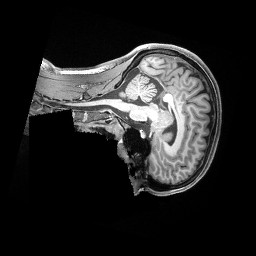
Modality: T1w
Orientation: sagittal
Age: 24
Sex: female
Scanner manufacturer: siemens
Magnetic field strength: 3 T
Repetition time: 2.4 s
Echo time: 0.00228 s